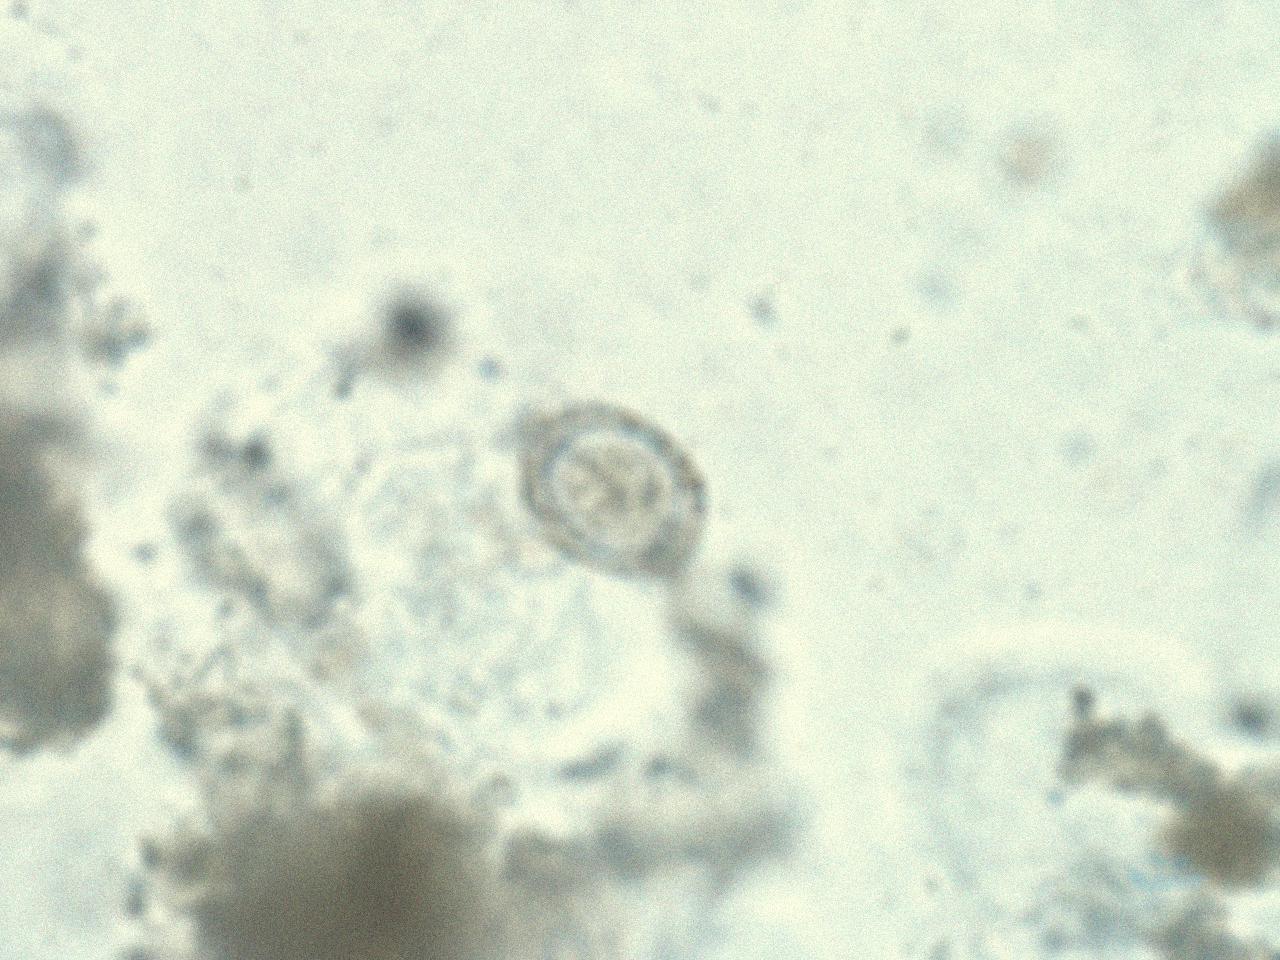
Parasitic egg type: Hymenolepis nana